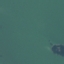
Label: SeaLake